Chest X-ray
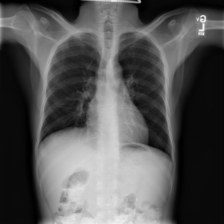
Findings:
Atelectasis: negative
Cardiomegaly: negative
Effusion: negative
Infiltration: negative
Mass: negative
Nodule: negative
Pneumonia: negative
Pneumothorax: negative
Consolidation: negative
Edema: negative
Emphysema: negative
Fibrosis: negative
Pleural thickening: negative
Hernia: negative